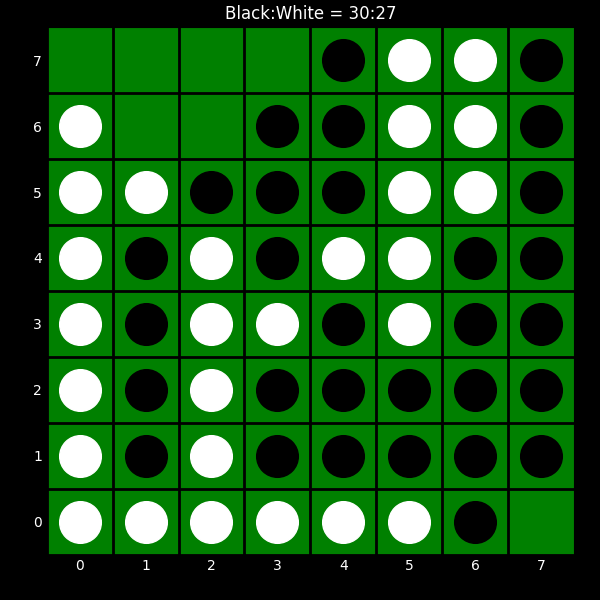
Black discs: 30
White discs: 27